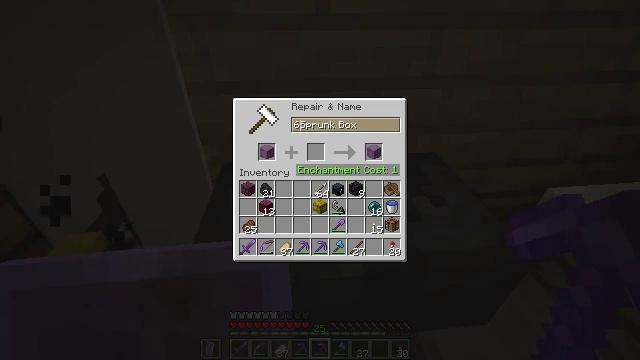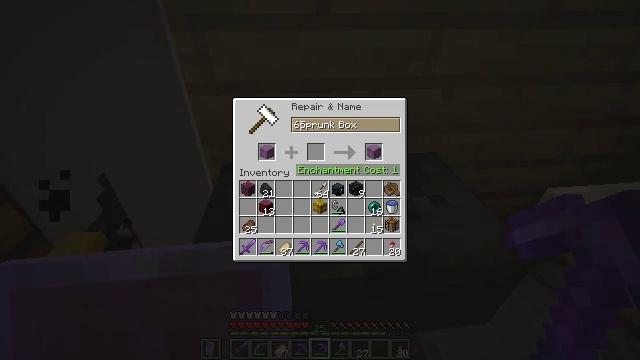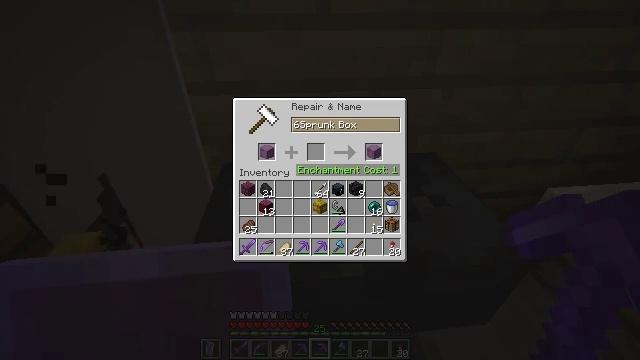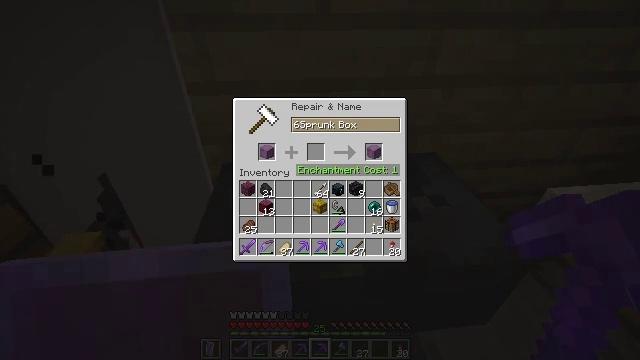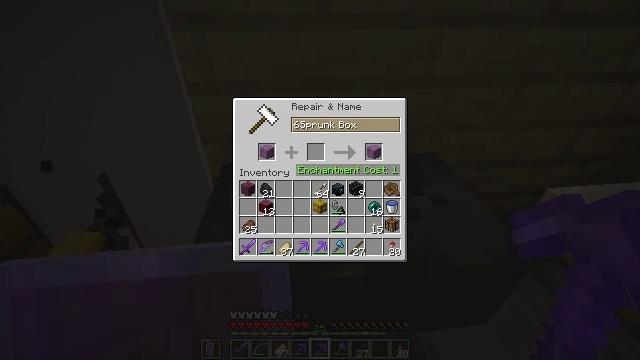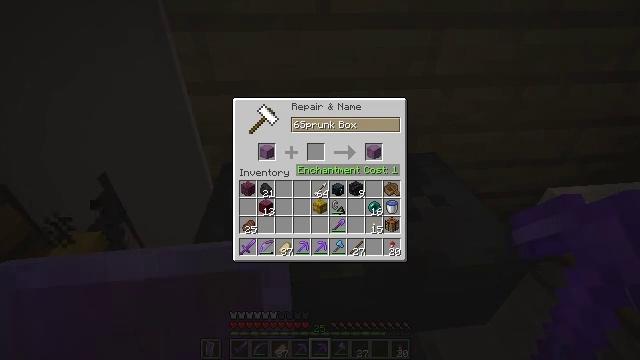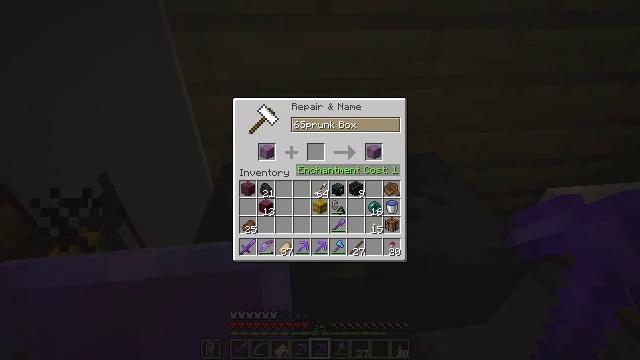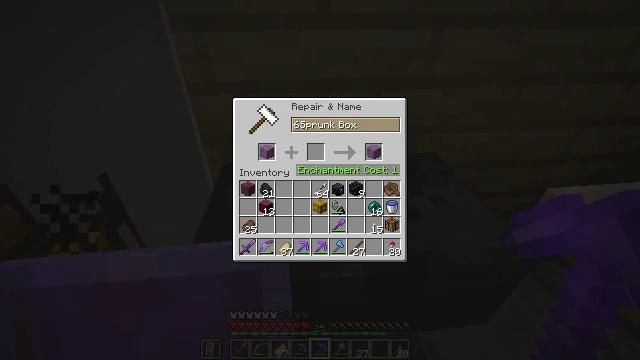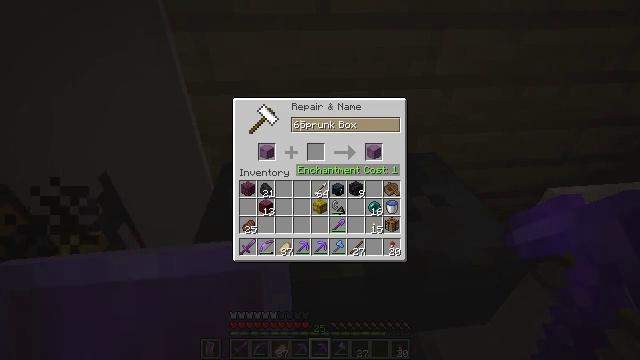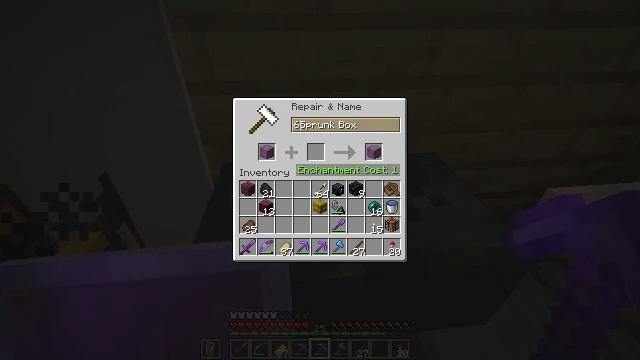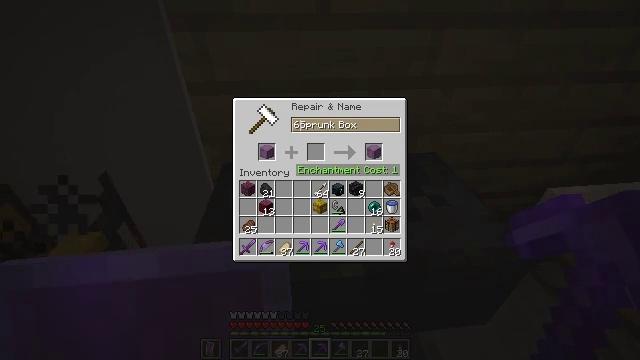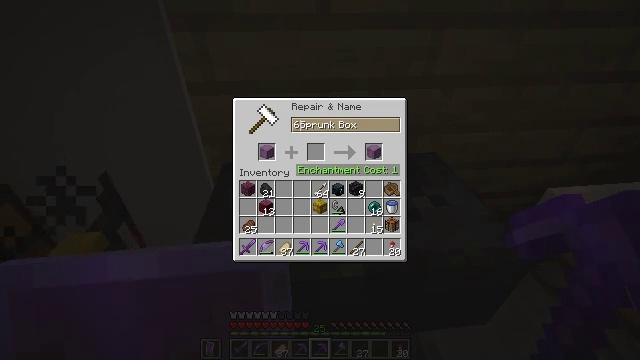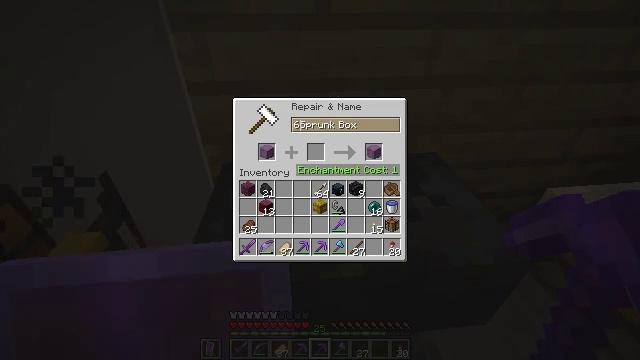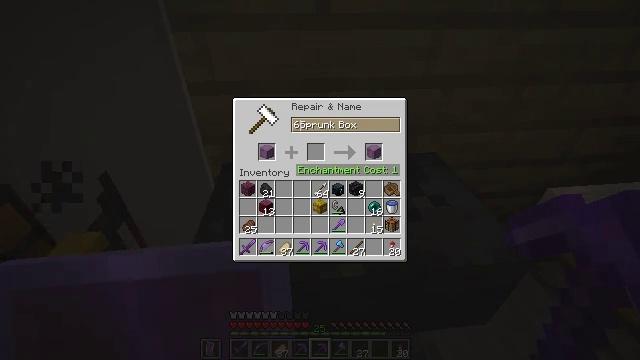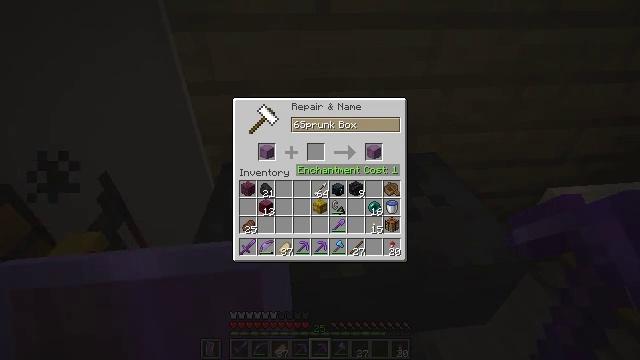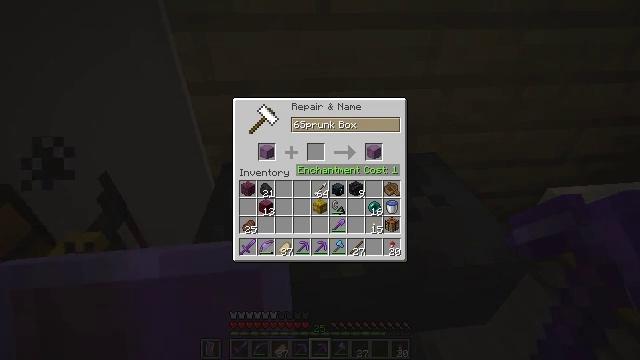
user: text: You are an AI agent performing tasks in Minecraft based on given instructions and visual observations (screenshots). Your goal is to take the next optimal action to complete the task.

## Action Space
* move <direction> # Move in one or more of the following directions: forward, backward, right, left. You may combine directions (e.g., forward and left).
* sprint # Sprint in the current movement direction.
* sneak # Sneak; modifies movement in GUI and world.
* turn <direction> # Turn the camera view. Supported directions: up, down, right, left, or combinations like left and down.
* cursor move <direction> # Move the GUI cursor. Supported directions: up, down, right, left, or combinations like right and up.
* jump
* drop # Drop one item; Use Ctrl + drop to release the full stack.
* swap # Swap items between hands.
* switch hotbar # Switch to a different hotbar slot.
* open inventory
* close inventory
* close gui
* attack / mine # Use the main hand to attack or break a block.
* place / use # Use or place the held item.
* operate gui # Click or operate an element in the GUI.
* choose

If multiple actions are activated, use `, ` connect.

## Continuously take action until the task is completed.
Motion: motion action
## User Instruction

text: Open the crafting table to craft magenta dye.
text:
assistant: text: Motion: no_op
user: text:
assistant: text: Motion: no_op
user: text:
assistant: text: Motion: no_op
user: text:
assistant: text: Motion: no_op
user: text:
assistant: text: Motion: no_op
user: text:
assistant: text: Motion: no_op
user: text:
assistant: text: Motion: no_op
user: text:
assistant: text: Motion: no_op
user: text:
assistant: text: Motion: no_op
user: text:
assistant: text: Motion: no_op
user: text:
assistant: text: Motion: no_op
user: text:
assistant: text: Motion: no_op
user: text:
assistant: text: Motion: no_op
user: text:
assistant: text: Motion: no_op
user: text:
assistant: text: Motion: no_op
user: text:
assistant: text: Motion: no_op
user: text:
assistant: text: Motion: no_op
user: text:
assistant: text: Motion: no_op
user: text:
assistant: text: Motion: no_op
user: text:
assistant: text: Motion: no_op
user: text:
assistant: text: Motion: no_op
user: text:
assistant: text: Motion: no_op
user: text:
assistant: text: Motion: no_op
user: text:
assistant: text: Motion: turn left
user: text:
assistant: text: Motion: no_op
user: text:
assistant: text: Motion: no_op
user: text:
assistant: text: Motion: no_op
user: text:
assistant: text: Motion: no_op
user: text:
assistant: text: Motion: no_op
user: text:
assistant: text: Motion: no_op